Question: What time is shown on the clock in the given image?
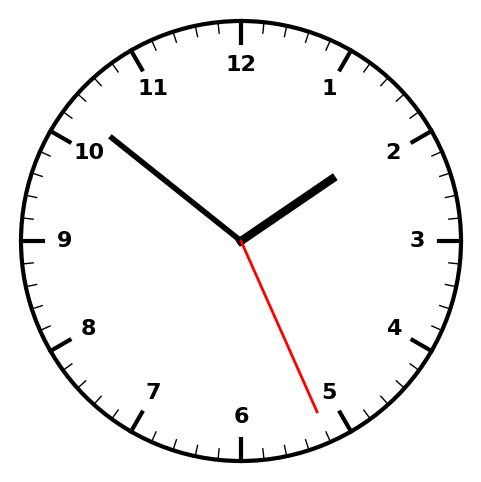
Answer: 01:51:26